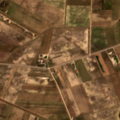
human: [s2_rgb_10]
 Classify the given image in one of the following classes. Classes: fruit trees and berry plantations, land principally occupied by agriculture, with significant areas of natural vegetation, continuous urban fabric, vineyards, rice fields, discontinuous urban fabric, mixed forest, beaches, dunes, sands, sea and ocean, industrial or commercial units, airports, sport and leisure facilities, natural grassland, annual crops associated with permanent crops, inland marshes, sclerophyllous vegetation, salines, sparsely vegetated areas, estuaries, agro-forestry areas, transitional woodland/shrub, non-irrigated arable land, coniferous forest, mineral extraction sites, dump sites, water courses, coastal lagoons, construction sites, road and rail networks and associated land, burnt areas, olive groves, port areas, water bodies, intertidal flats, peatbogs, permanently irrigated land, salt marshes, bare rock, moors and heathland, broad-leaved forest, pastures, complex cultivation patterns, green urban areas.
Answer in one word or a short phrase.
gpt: non-irrigated arable land, complex cultivation patterns